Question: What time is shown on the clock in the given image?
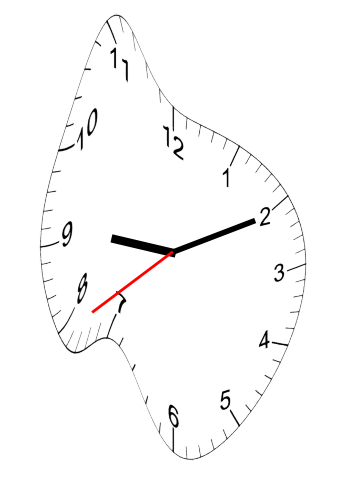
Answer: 09:10:39